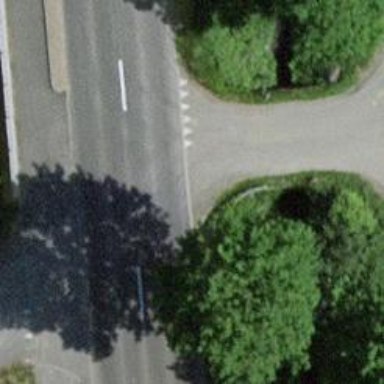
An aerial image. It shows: Unclassified road with asphalt surface. The road has grade1 tracktype.